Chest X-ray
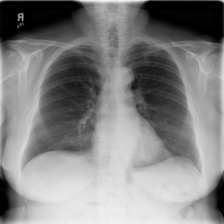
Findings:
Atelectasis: negative
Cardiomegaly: negative
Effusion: negative
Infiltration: positive
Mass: negative
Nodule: negative
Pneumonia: negative
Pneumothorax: negative
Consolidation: negative
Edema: negative
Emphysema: negative
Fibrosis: negative
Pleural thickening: negative
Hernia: negative